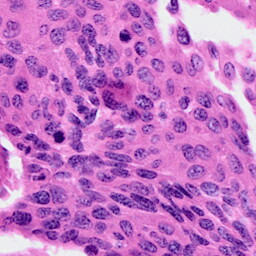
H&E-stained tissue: Cervix